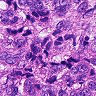
Metastatic tissue present: yes